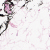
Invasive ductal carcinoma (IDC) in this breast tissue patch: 0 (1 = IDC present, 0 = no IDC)